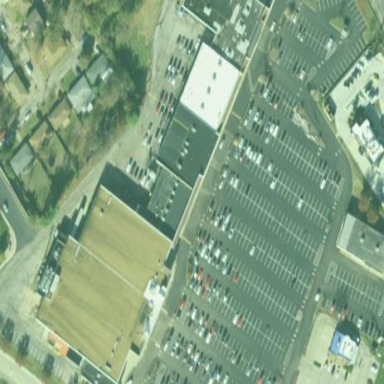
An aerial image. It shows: Retail area.